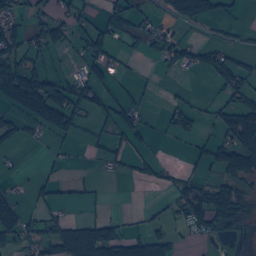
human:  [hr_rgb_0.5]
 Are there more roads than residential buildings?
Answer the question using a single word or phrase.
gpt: no

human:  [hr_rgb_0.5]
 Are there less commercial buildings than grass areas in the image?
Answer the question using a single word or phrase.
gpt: yes

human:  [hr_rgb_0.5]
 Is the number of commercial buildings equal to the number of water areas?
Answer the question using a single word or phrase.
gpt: no

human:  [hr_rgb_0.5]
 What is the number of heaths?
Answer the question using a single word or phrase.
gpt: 9

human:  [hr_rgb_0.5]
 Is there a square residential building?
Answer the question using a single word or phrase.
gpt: yes

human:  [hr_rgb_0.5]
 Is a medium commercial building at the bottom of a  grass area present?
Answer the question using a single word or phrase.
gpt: yes

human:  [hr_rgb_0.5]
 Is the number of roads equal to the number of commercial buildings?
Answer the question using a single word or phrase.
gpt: no

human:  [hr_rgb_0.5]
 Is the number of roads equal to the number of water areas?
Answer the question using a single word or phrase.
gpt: no

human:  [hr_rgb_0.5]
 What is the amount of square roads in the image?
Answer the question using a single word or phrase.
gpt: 0

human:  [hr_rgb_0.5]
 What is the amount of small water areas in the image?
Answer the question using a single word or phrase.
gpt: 57

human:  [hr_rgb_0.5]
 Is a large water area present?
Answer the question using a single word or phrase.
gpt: yes

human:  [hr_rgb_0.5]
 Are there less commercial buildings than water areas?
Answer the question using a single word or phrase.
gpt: yes

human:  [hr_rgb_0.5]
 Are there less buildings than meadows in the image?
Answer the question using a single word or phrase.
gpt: no

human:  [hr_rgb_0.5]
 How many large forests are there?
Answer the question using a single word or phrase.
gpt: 82

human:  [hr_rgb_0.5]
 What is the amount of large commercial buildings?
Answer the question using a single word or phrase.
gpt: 0

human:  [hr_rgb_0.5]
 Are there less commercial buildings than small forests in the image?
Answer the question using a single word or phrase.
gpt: yes

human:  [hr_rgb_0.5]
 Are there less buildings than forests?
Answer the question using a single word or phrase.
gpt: no

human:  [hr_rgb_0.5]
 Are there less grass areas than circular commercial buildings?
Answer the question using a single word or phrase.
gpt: no

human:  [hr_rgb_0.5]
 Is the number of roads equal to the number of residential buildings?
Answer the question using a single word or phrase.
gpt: no

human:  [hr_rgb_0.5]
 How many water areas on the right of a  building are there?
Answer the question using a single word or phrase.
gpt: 67

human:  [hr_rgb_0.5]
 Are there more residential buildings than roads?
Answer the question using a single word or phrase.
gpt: yes

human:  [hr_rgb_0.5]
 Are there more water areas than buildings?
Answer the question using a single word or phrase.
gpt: no

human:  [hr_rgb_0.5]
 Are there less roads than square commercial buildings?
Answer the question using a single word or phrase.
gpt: no

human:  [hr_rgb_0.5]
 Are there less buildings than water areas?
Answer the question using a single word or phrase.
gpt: no

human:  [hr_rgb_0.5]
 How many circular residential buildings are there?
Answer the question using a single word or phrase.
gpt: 2

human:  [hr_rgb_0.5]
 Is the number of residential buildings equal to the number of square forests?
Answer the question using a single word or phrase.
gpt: no

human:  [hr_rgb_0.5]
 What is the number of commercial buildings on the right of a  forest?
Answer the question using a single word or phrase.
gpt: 14

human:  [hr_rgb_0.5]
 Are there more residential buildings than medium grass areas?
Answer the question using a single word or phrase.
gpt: yes

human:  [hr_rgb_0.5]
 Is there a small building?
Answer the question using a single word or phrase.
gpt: yes

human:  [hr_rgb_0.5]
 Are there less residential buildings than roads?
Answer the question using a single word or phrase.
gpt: no

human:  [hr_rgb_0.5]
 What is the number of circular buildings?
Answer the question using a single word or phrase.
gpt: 2

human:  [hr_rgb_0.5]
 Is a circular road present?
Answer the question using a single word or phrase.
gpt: no

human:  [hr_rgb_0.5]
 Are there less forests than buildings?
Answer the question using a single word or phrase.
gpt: yes

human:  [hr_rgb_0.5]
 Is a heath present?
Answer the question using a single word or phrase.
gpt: yes

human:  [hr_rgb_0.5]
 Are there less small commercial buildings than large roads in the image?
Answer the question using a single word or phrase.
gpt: no

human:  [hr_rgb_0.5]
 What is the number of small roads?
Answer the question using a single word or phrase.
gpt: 138